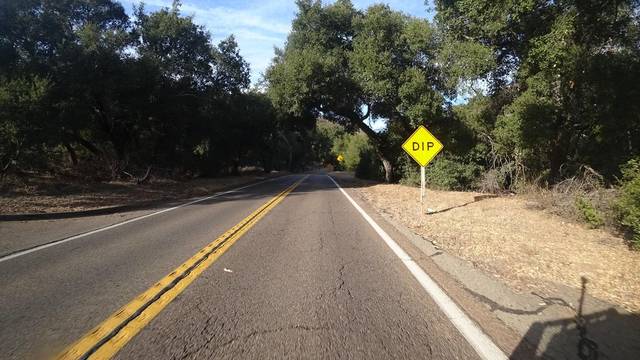
Region: United States
Coordinates: 32.989, -116.836